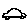
Label: car